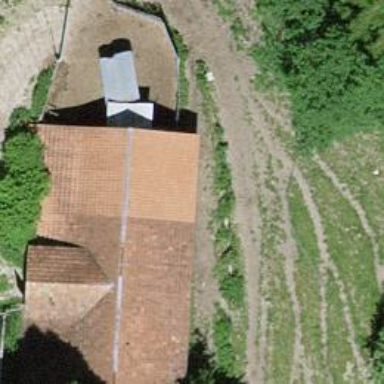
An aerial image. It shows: Rural barn.